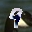
Label: 9